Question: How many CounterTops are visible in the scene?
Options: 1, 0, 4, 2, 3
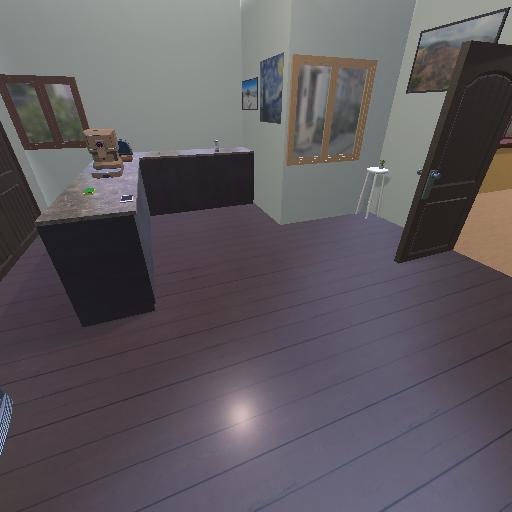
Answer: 1